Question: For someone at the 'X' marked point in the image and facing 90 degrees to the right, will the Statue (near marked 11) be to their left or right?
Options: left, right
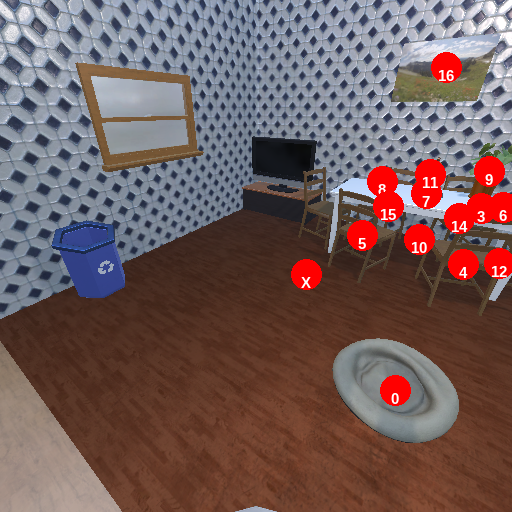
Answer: left